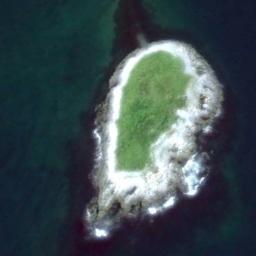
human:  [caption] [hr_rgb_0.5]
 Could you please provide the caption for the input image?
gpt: The island looks like a triangle .

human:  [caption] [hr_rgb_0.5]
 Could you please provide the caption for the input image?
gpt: The island with dense vegetation is surrounded by deep blue waters .

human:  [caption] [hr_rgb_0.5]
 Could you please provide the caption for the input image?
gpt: Many trees are on the island .

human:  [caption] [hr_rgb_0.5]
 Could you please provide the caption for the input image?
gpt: The green island, Which is shaped like a drop of water, Is surrounded by turquoise water, And there is a circle of white sand on the periphery of the island .

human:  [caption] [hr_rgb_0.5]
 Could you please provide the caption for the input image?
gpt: The island with green meadow and white rocks is on a blue sea .